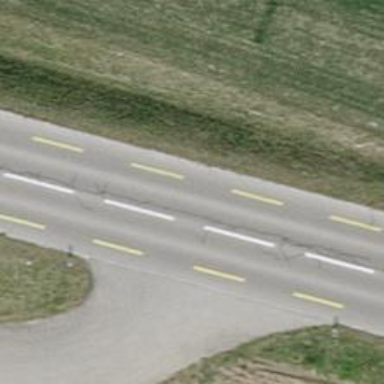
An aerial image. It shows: Tertiary road with asphalt surface and dedicated cycle lane. The road is accompanied by embankment.